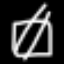
Label: square